Question: I have a heavily modified version of the menu used in this <URL>:
When the smaller circles fan out, I want to place multiple small "dots" in between the central main item and the smaller outer circles, which would form a dotted line connecting the two items.
It would have an effect similar to this, but multiple times in a radial pattern (orange circles):

What would be the best way to accomplish this dynamically?
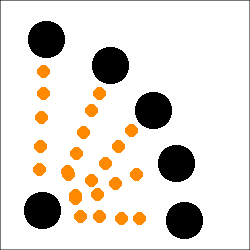
Answer: I've created <URL> with animation that you will need. Here's how it's done:
Create orange dots with radial gradient background and repeat it:
'''
background: radial-gradient(circle, orange 5px, transparent 5px) 15px 0;
background-size: 20px 10px;
'''
Rotate the element:
'''
transform: rotate(-45deg);
transform-origin: 0 0;
'''
When back circles fly out, change element width, use transition to make it smooth. In my example I've used animation, but there is no big difference.
'''
transition: width 2s;
'''